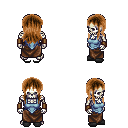
a pixel art fantasy rpg character, male body template, skeleton, blue vest, robe skirt, brown unkempt hairstyle, leather bracers, gray slippers, four views (front, back, left, right), 2x2 character sprite sheet, small pixel art, hard edges, no anti-aliasing